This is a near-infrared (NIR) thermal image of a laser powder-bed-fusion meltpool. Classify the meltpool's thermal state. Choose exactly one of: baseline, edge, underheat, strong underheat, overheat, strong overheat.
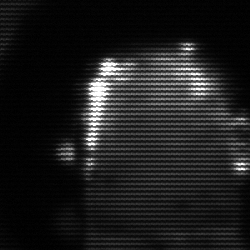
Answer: baseline